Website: crate-barrel
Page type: receipt
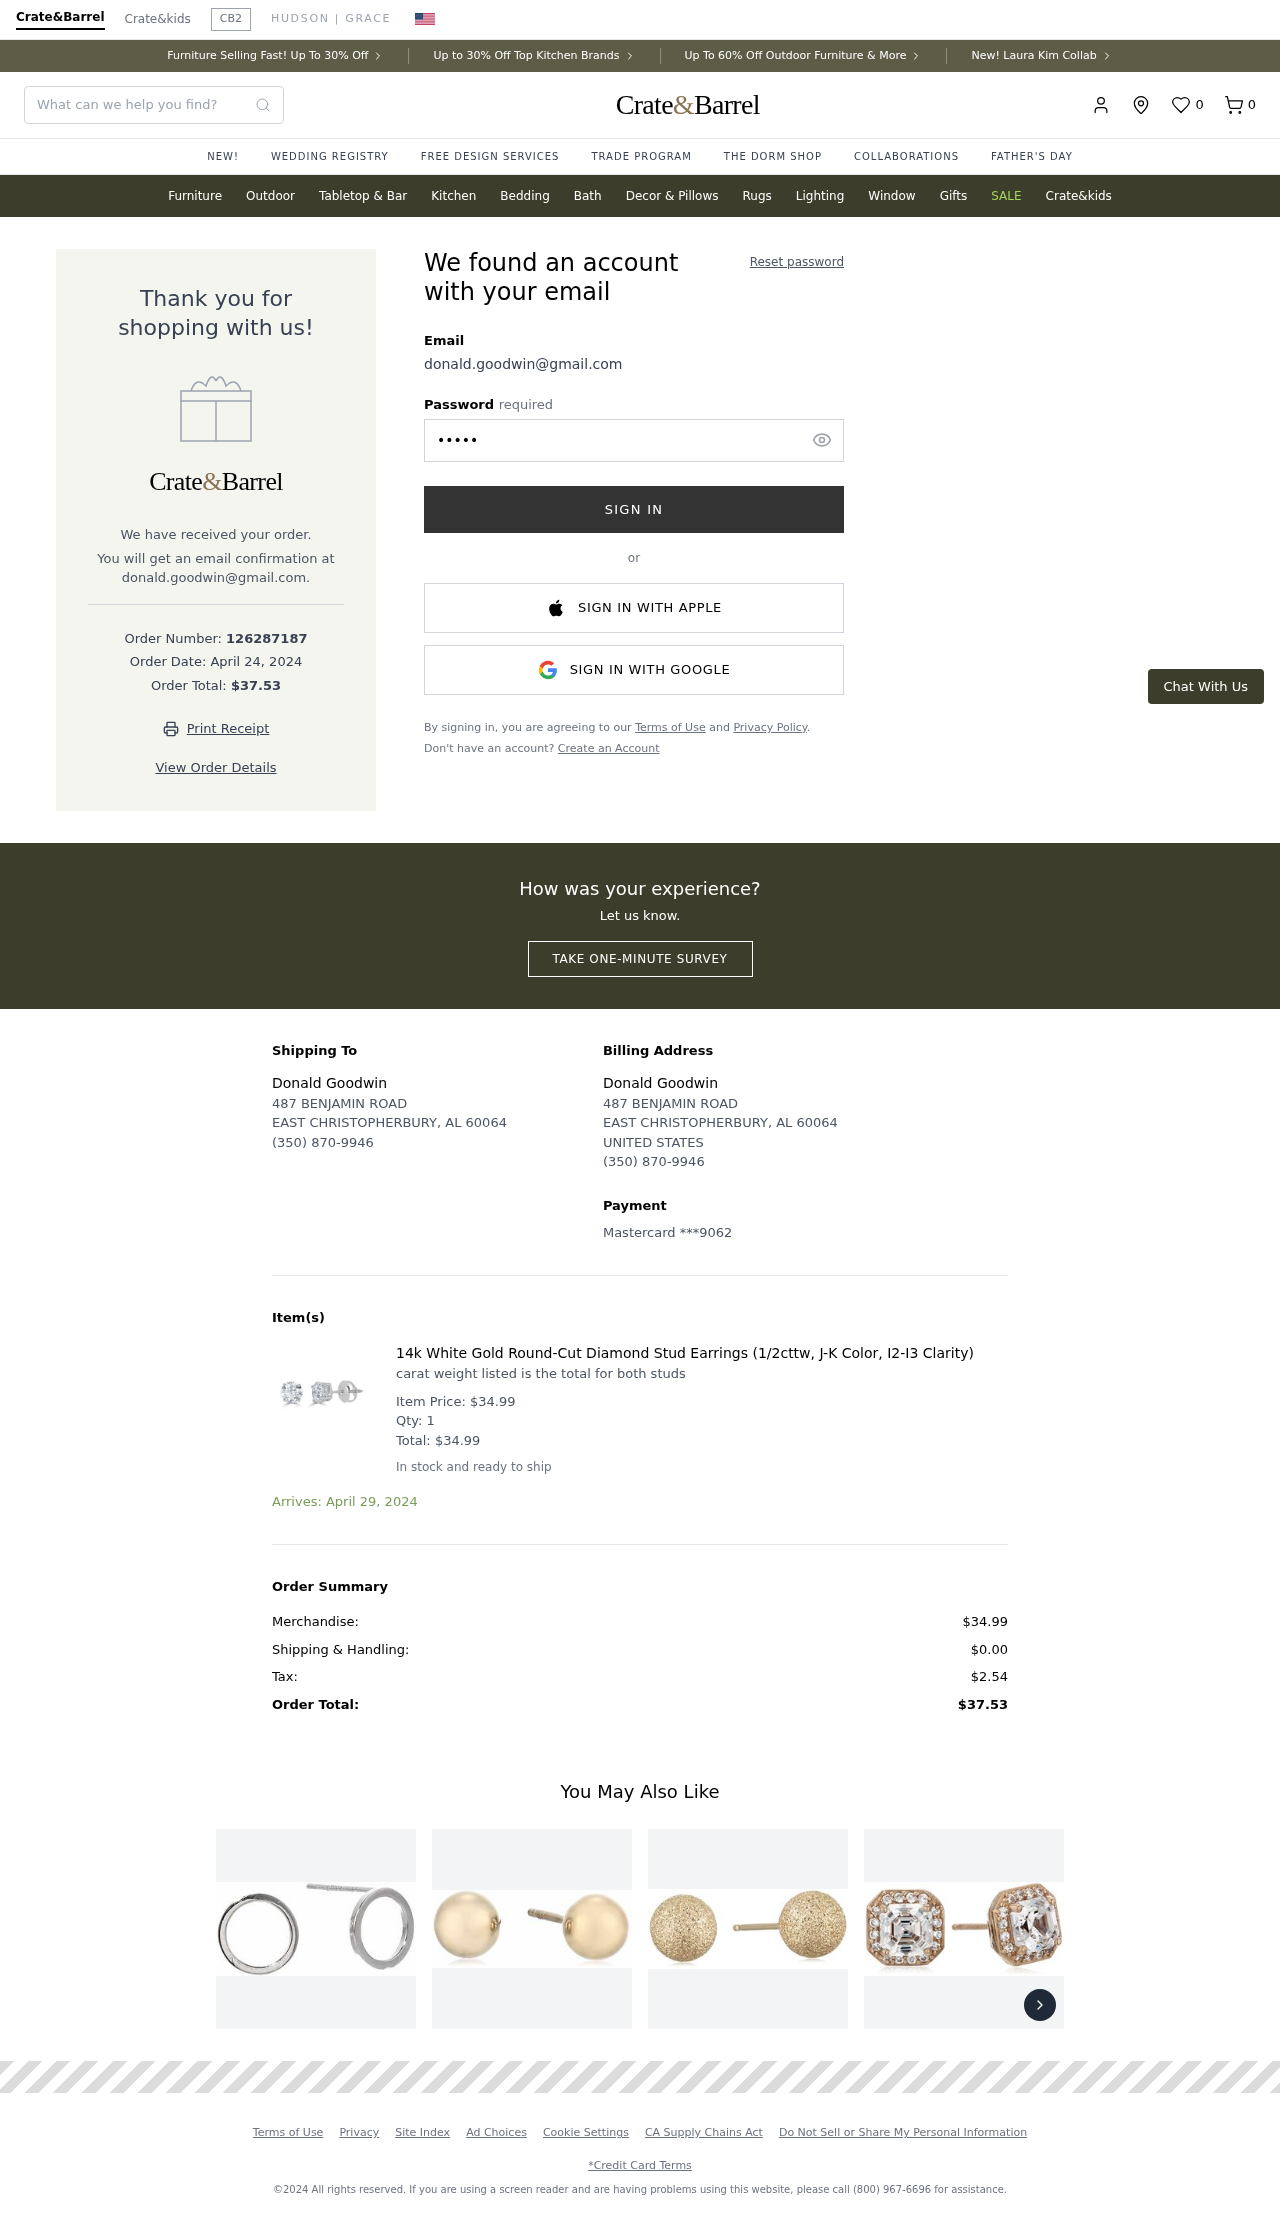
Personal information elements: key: PII_CARD_LAST4
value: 9062
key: PII_CARD_TYPE
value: Mastercard
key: PII_COUNTRY
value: UNITED STATES
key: PII_EMAIL
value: donald.goodwin@gmail.com
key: PII_FULLNAME
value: Donald Goodwin
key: PII_STREET
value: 487 BENJAMIN ROAD
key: PII_EMAIL2
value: donald.goodwin@gmail.com
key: PII_CITY_STATE_ZIP
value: EAST CHRISTOPHERBURY, AL 60064
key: PII_PHONE
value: (350) 870-9946
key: PII_FULLNAME2
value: Donald Goodwin
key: PII_STREET2
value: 487 BENJAMIN ROAD
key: PII_CITY_STATE_ZIP2
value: EAST CHRISTOPHERBURY, AL 60064
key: PII_PHONE2
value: (350) 870-9946
Product elements: key: PRODUCT1_DESC
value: carat weight listed is the total for both studs
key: PRODUCT1_NAME
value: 14k White Gold Round-Cut Diamond Stud Earrings (1/2cttw, J-K Color, I2-I3 Clarity)
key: PRODUCT1_PRICE
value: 34.99
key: PRODUCT1_QUANTITY
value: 1
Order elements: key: ORDER_NUM_ITEMS
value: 0
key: ORDER_ID
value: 126287187
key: ORDER_DATE
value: April 24, 2024
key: ORDER_TOTAL
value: $37.53
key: ORDER_ITEM_TOTAL
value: $34.99
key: ORDER_DELIVERY_DATE
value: Arrives: April 29, 2024
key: ORDER_SUBTOTAL
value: $34.99
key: ORDER_SHIPPING_COST
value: $0.00
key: ORDER_TAX
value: $2.54
Search elements: key: HEADER_SEARCH
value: What can we help you find?
Other elements: key: FAVORITES_COUNT
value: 0